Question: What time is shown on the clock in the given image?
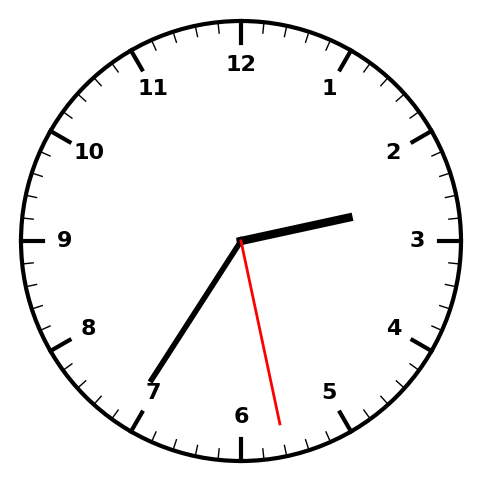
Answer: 02:35:28